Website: slack
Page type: billing-address
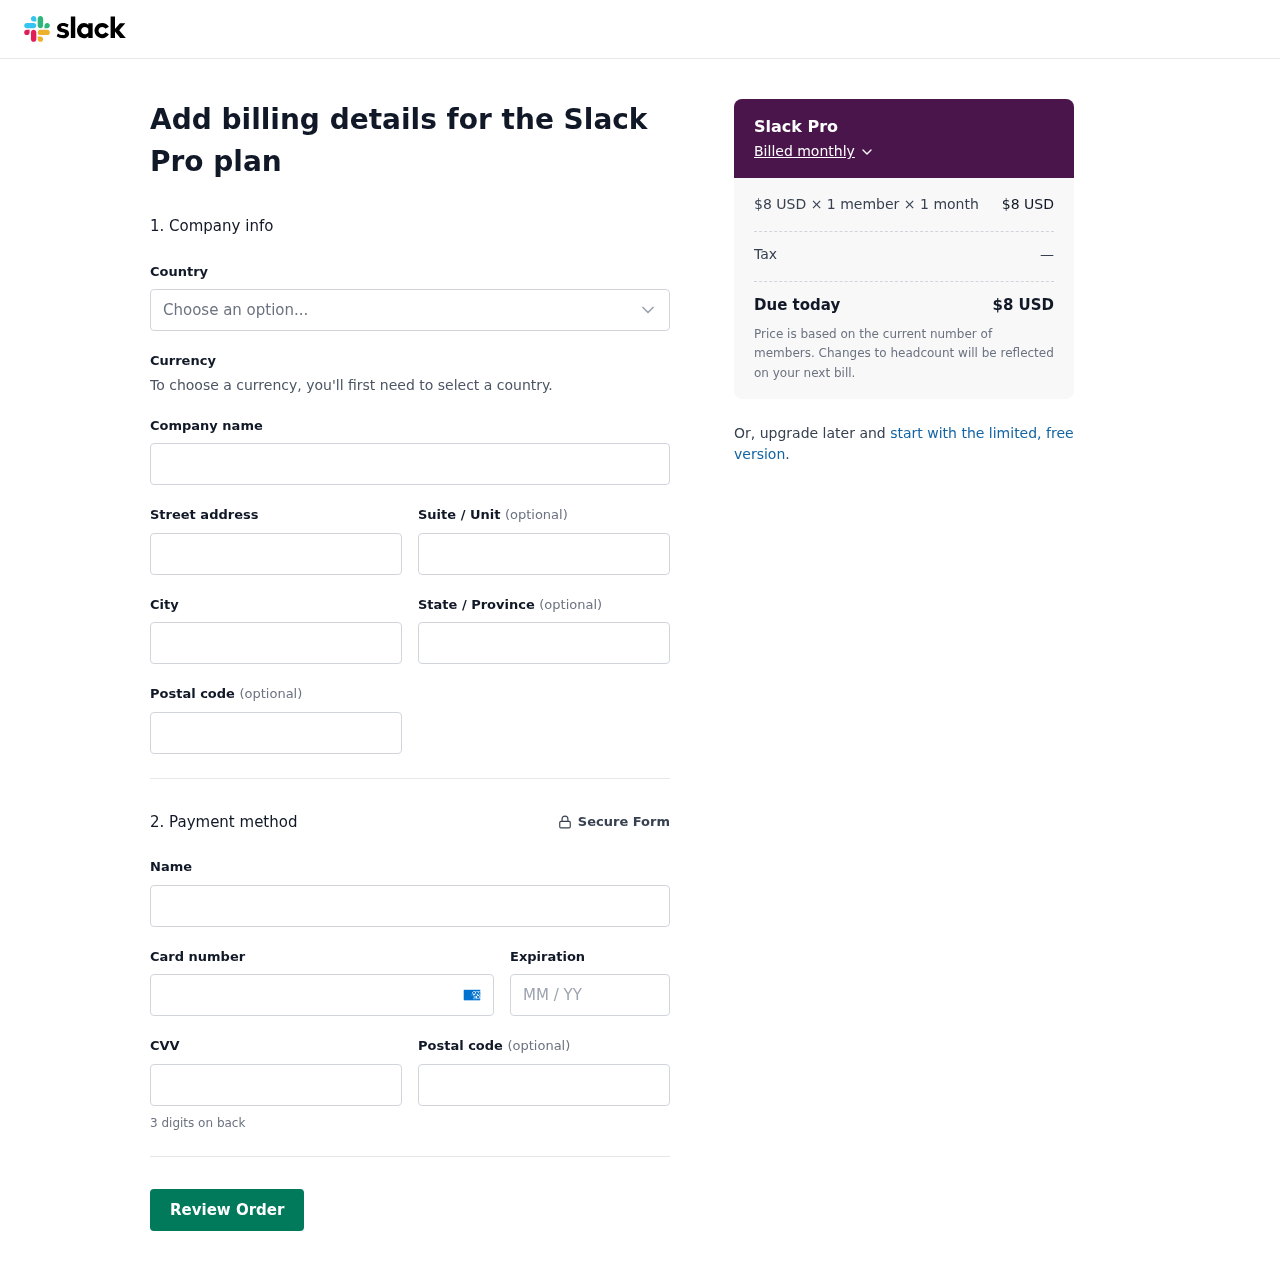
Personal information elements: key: PII_CARD_CVV
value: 4053
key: PII_CARD_EXPIRY
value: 02/30
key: PII_CARD_NUMBER
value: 3790 9242 6285 730
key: PII_CITY
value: North Chrisberg
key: PII_COMPANY
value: Garrett, Powell and Moore
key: PII_COUNTRY
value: United States
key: PII_FULLNAME
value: Benjamin Johnson
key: PII_POSTCODE
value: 41556
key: PII_STATE
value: MH
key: PII_STREET
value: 0109 Gerald Port Suite 516
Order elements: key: ORDER_PLAN_PRICE
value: $8 USD
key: ORDER_NUM_MEMBERS
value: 1 member
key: ORDER_NUM_MONTHS
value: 1 month
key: ORDER_SUBTOTAL
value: $8 USD
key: ORDER_TAX
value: —
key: ORDER_TOTAL
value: $8 USD